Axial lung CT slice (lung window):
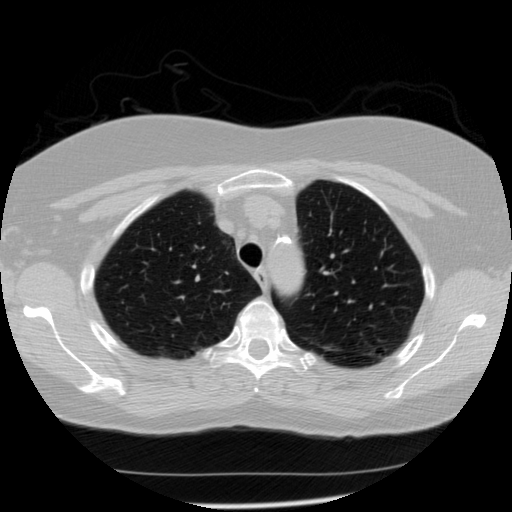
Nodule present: no